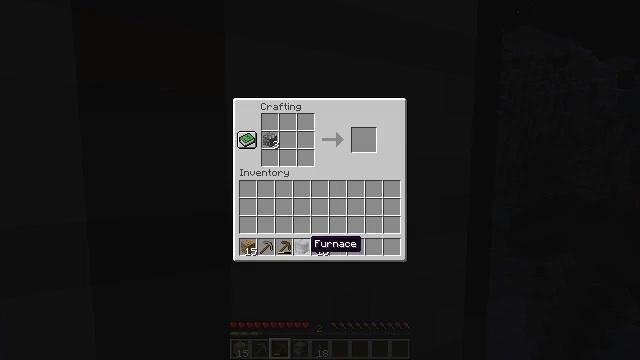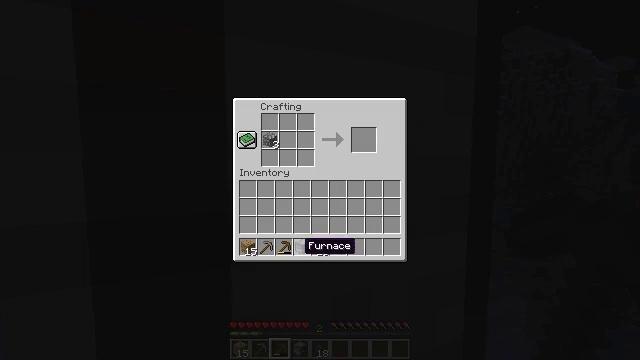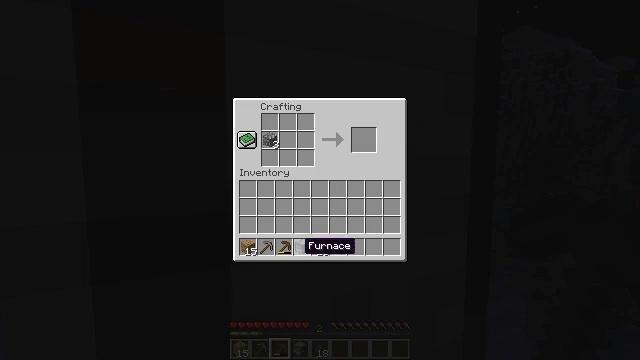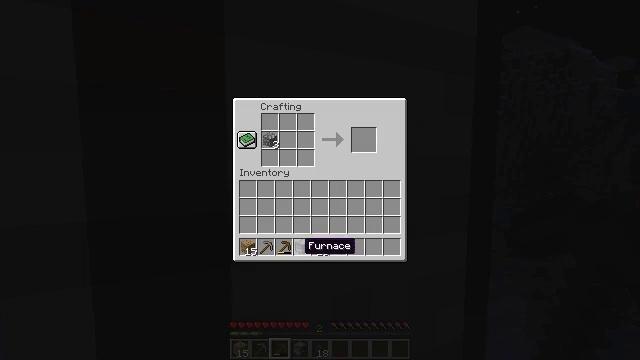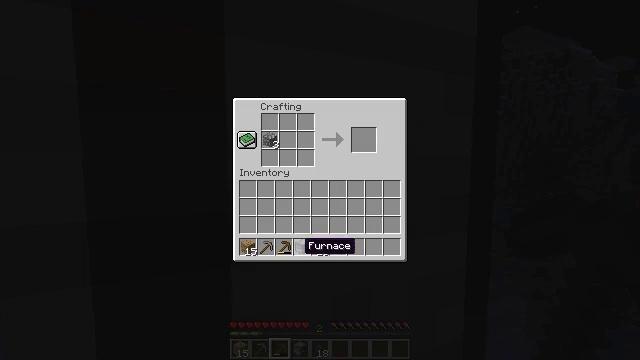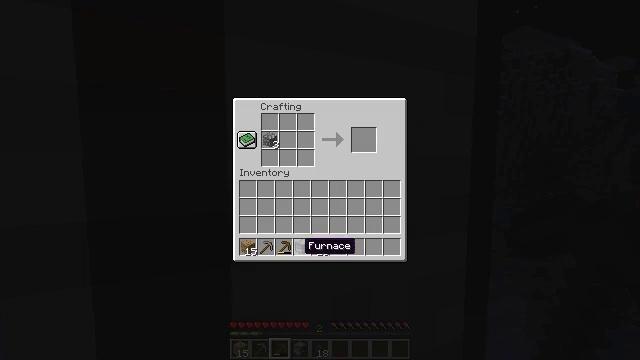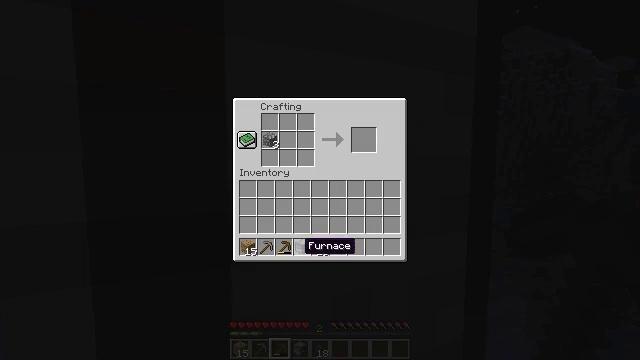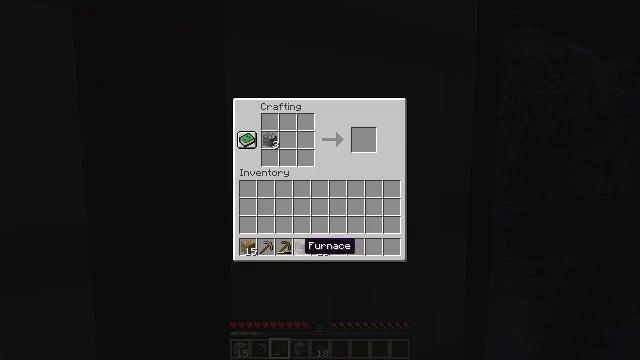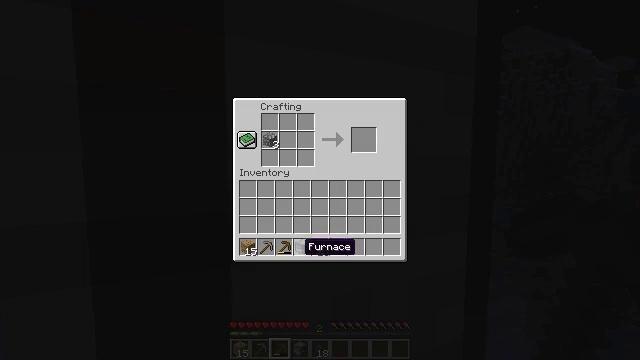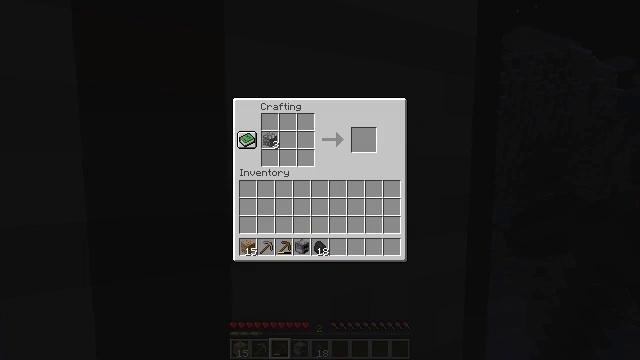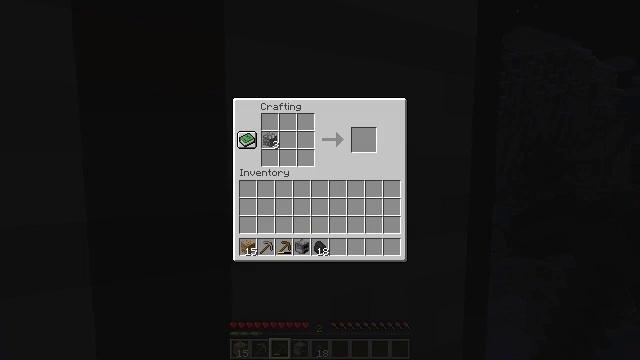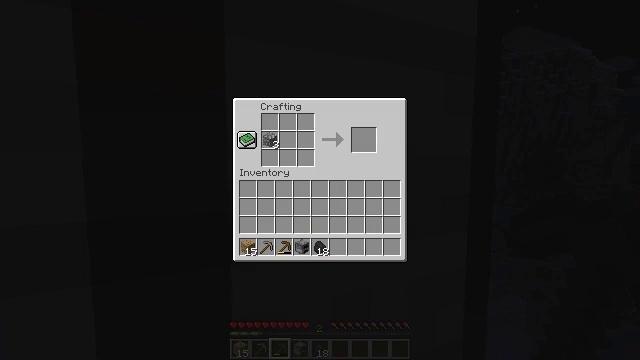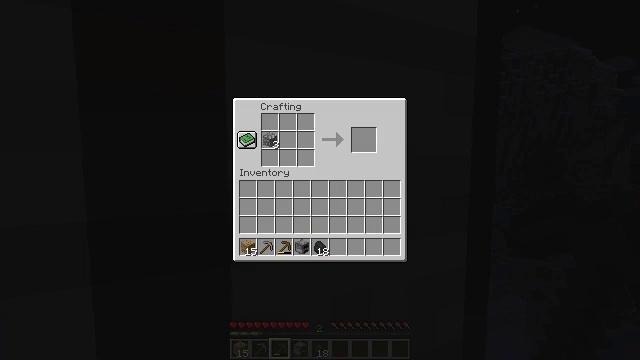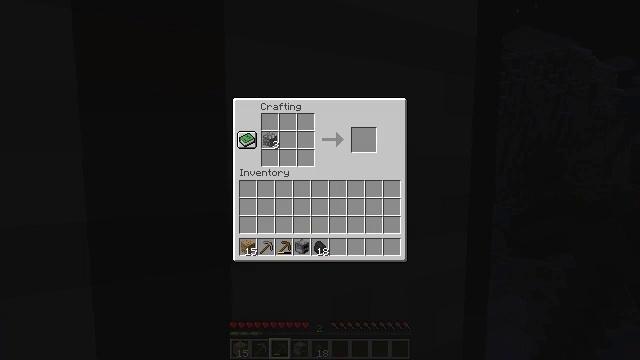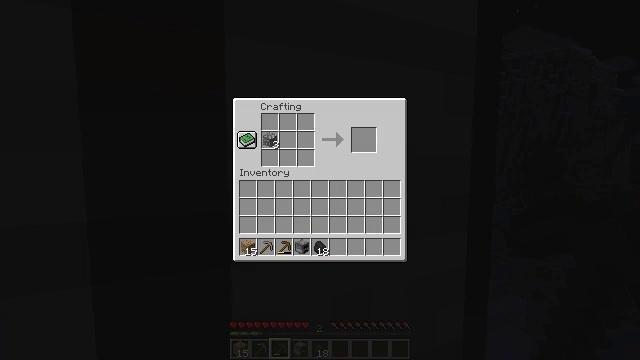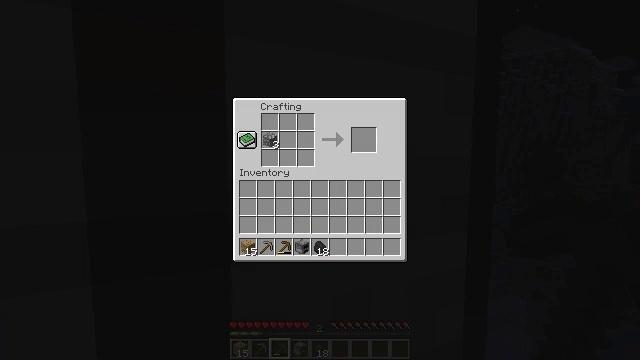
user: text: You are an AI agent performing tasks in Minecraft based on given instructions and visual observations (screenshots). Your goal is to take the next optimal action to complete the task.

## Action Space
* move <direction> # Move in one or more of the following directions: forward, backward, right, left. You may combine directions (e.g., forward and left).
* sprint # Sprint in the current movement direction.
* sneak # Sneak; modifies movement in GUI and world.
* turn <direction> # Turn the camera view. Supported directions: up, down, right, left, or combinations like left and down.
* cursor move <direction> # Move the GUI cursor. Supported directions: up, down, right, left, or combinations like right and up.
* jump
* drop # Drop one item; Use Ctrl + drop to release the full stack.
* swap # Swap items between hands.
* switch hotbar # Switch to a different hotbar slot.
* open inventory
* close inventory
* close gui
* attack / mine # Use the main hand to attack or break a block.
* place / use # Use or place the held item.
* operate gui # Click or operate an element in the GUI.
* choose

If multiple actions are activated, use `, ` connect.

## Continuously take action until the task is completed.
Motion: motion action
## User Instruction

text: Recycle the crafting table.
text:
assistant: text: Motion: no_op
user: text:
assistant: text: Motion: no_op
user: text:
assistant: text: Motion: no_op
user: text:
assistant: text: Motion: no_op
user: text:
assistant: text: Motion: no_op
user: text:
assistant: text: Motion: no_op
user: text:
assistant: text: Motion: no_op
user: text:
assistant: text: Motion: no_op
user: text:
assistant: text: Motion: cursor move down
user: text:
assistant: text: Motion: cursor move down
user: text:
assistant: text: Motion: no_op
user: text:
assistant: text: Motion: no_op
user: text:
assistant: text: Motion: no_op
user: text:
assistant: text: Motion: no_op
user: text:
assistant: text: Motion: no_op
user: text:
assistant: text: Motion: no_op
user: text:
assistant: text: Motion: no_op
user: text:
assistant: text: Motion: no_op
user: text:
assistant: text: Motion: no_op
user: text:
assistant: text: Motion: no_op
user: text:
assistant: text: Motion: no_op
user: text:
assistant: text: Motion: no_op
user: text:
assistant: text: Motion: no_op
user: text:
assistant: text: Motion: no_op
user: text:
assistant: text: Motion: no_op
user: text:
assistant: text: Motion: no_op
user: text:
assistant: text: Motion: no_op
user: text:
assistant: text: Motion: no_op
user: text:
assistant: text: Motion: no_op
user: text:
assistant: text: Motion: no_op